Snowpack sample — Buffalo Mountain, Silverthorne, Colorado, USA (2/22/26, 2:02 PM MST)
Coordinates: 39.622, -106.113
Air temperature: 33 °F
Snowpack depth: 63 cm
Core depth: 50 cm
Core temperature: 28.4 °F
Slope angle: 11°, slope face: 116°
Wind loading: low
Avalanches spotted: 0
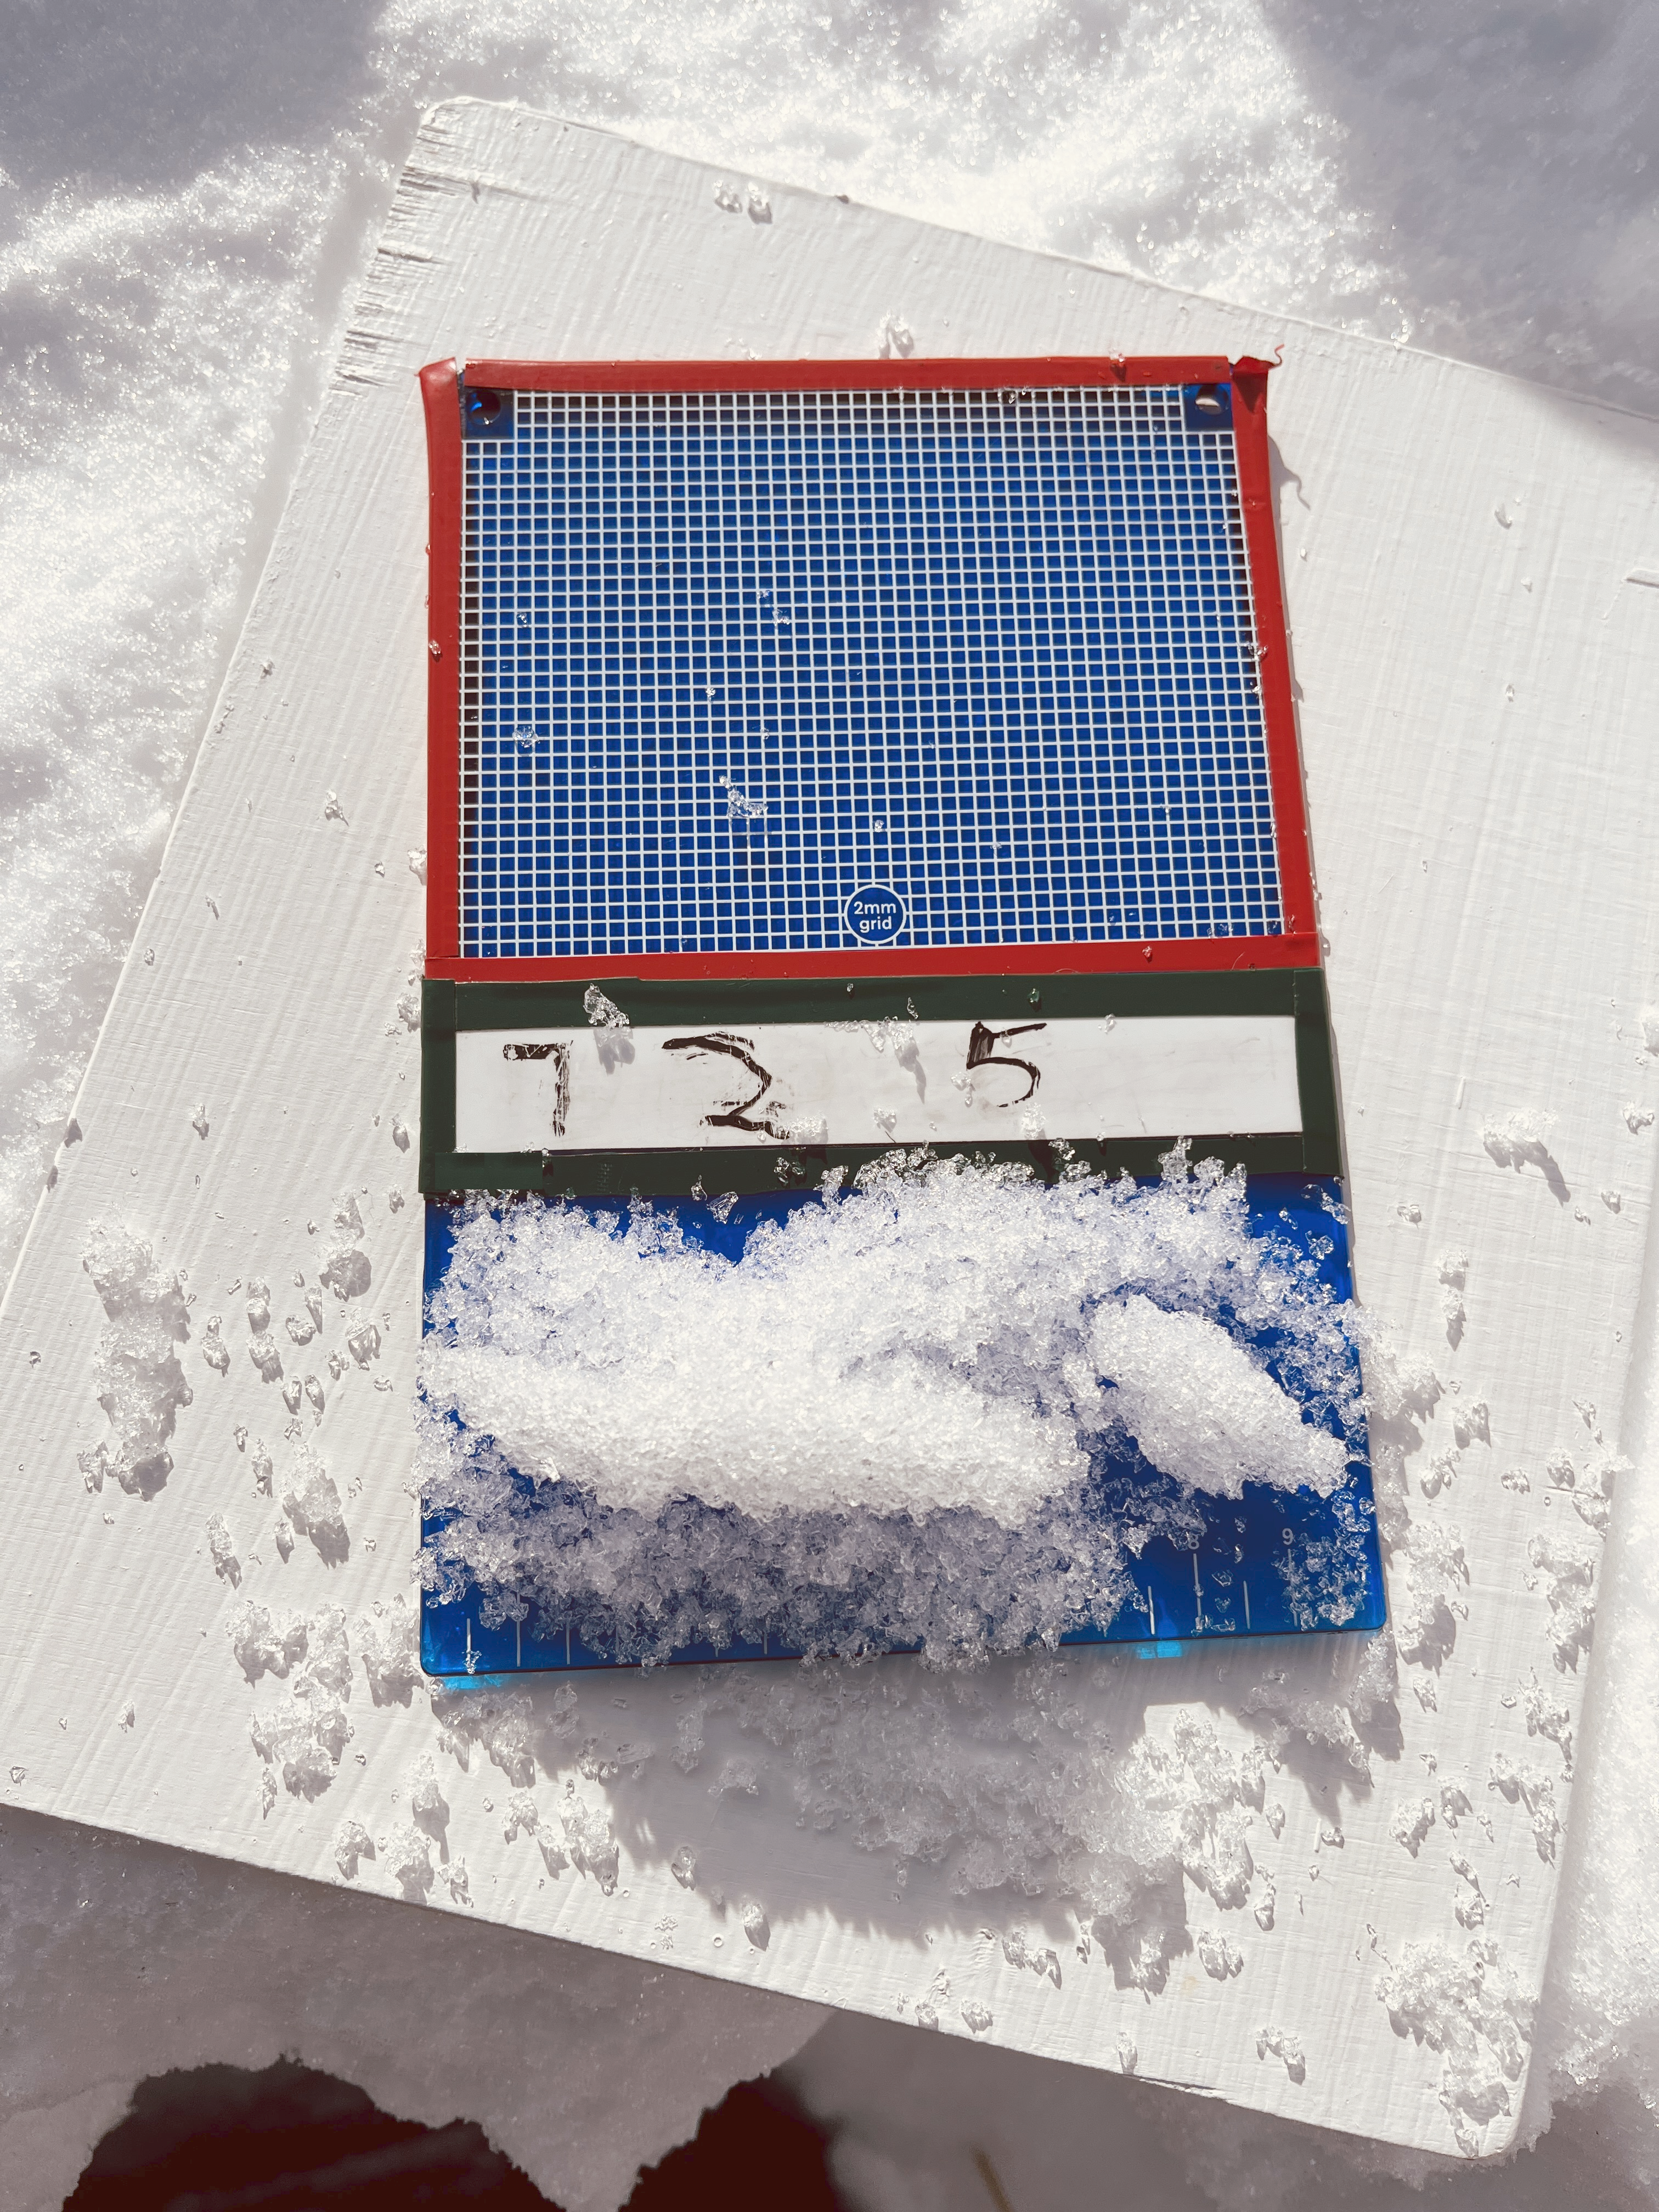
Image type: crystal_card
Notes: In a firebreak similar to site 1, minimal wind loading with no spotted avalanches (not many faces in view though)